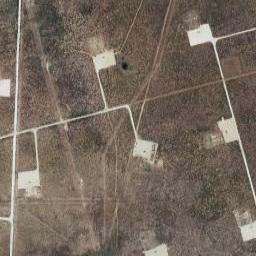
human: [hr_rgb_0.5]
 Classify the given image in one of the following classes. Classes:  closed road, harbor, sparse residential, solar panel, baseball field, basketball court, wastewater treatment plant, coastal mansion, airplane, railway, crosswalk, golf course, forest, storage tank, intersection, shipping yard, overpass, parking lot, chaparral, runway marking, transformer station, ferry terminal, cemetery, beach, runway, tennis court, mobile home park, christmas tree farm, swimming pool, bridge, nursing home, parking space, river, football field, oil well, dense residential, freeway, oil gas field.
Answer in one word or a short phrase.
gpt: oil gas field